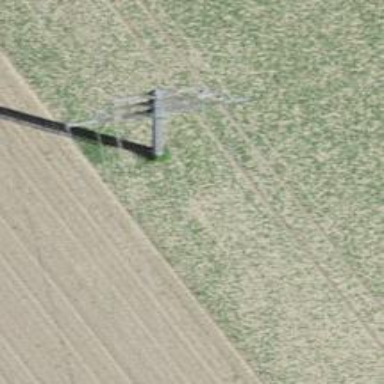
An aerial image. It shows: Power tower.